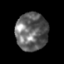
Tissue: skin
Cell type: Others
Senescence score: 0.2828
Nuclear area (px): 1184
Mean DAPI intensity: 100.407